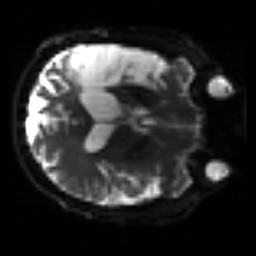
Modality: sbref
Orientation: axial
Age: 47
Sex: male
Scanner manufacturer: siemens
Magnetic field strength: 3 T
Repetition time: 3.2 s
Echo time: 0.081 s